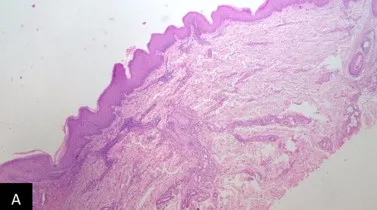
Histopathological result showed. Signs of inflammation in dermis (4x magnification).
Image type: pathology (h&e)